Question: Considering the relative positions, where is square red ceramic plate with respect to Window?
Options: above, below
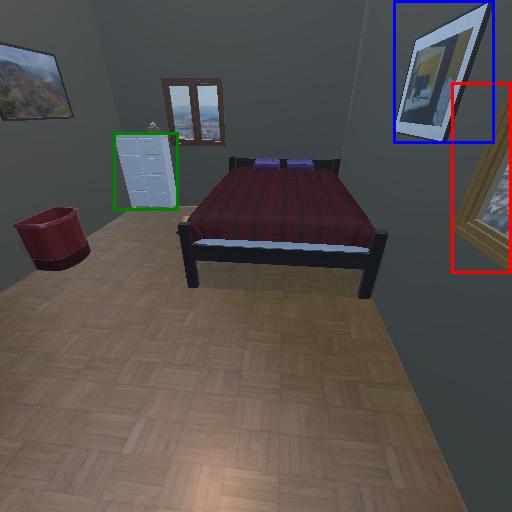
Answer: above